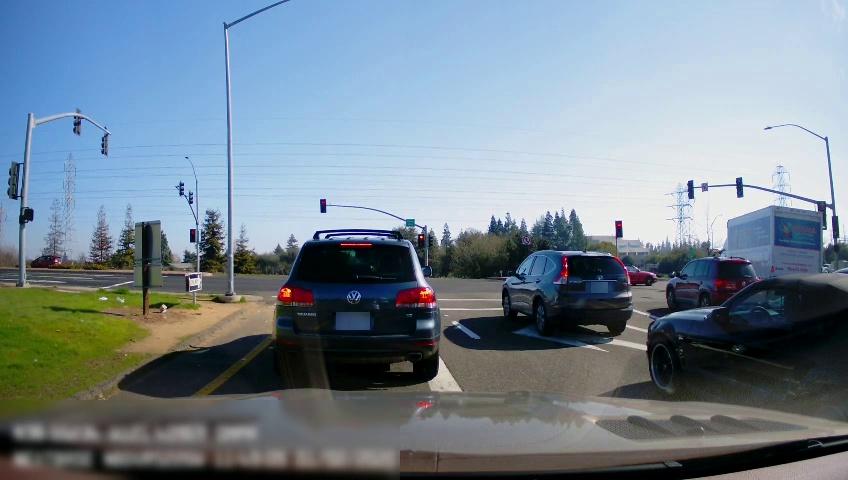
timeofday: Day
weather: Sunny
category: Drivable Space
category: Vehicles | Car
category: Vehicles | SUV
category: Vehicles | Truck
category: Vehicles | Car
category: Vehicles | SUV
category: Vehicles | SUV
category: Vehicles | SUV
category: Vehicles | Car
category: Lanes | Current Lane
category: Lanes | Current Lane
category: Lanes | Alternate Lane
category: Lanes | Alternate Lane
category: Traffic | Lights
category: Traffic | Lights
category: Traffic | Lights
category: Traffic | Lights
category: Traffic | Lights
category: Traffic | Lights
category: Traffic | Lights
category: Traffic | Lights
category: Traffic | Lights
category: Traffic | Lights
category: Traffic | Signs
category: Traffic | Lights
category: Traffic | Lights
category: Traffic | Lights
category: Traffic | Lights